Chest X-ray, PA view. Patient: 38 years old, sex M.
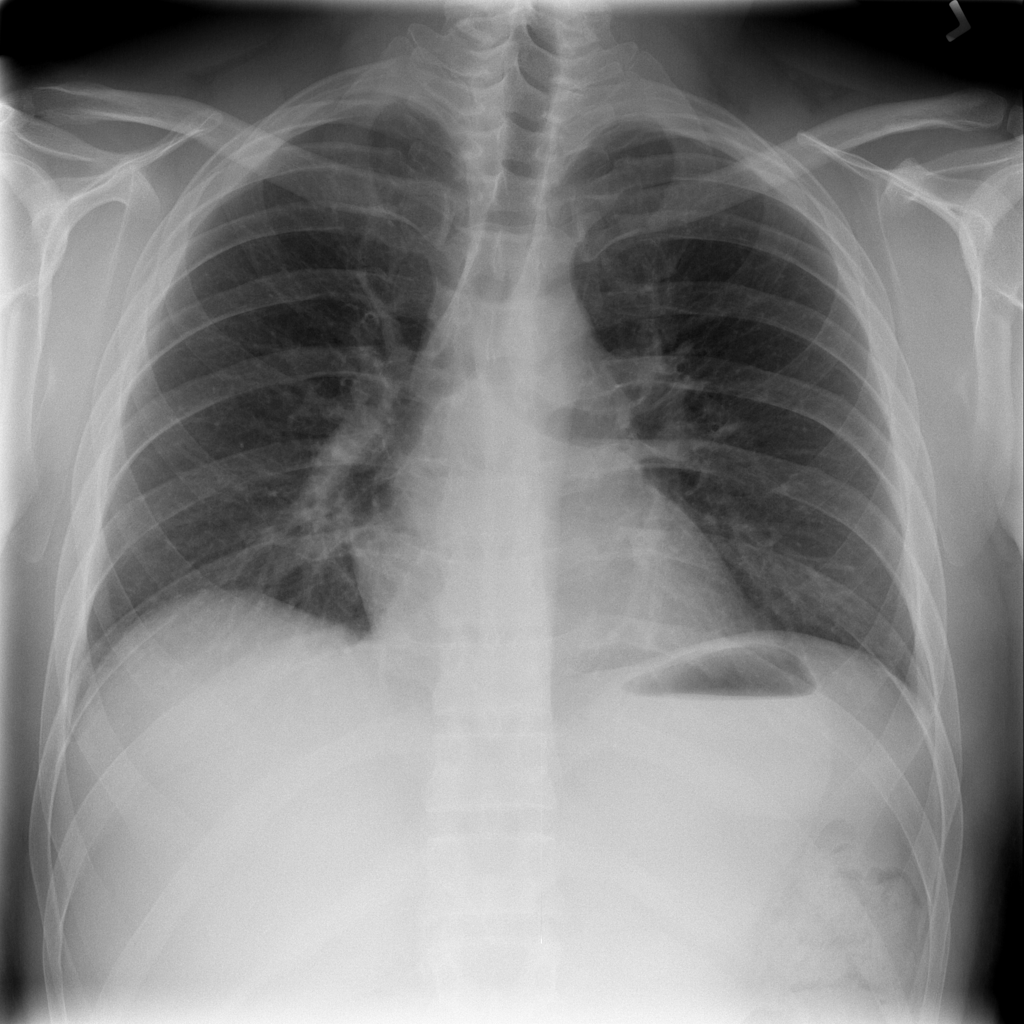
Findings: No Finding